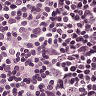
Metastatic tissue present: yes